Field crop: tomato
Growth stage: 1
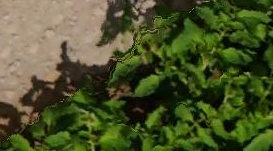
Species: tomato